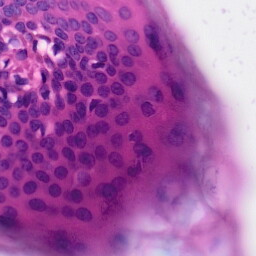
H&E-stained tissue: Skin